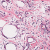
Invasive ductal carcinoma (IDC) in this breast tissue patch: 0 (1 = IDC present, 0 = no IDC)